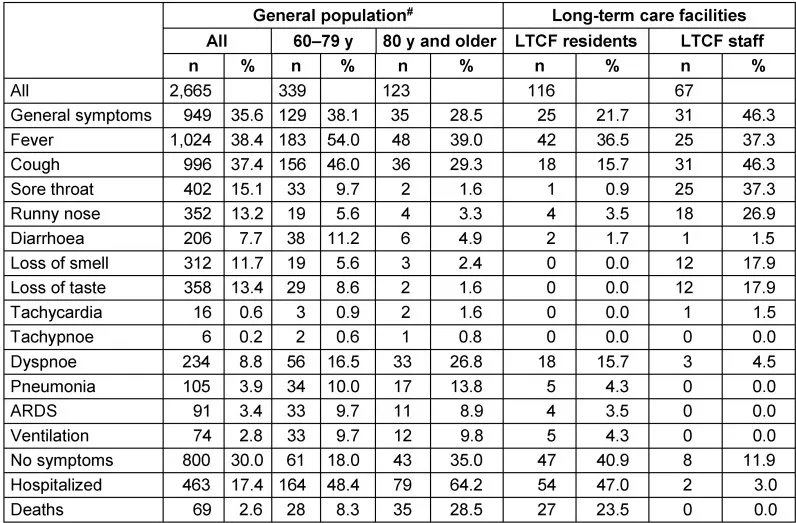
Symptoms in SARS-CoV-2-positive general population and in long-term care residents in Frankfurt am Main (as of 28.08.2020).
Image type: chart (chart)